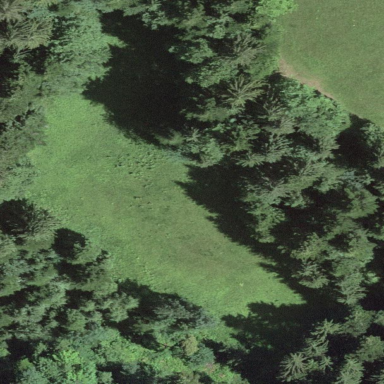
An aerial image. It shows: Beautiful meadow.